Field crop: tomato
Growth stage: 2
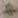
Species: solanum